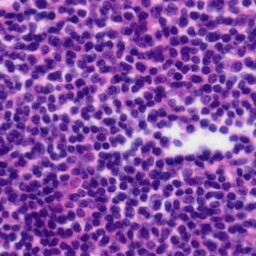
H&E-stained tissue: Tonsil